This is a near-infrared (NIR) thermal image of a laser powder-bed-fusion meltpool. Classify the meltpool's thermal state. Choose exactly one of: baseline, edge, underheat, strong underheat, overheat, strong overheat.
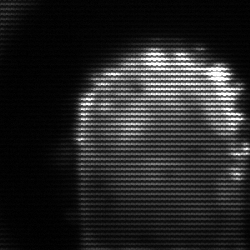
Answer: baseline